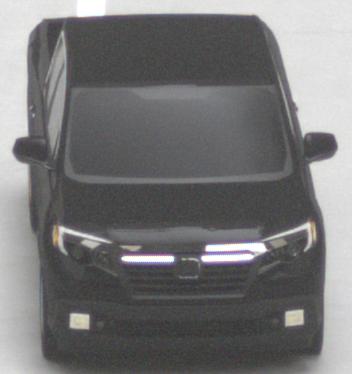
Make: Honda
Model: Ridgeline
Detailed model: Gen. 2
Model produced from: 2016
Model produced until: 2020
Doors: 4
Color: black
Road condition: dry road
Daytime: midday
Contrast: medium contrast